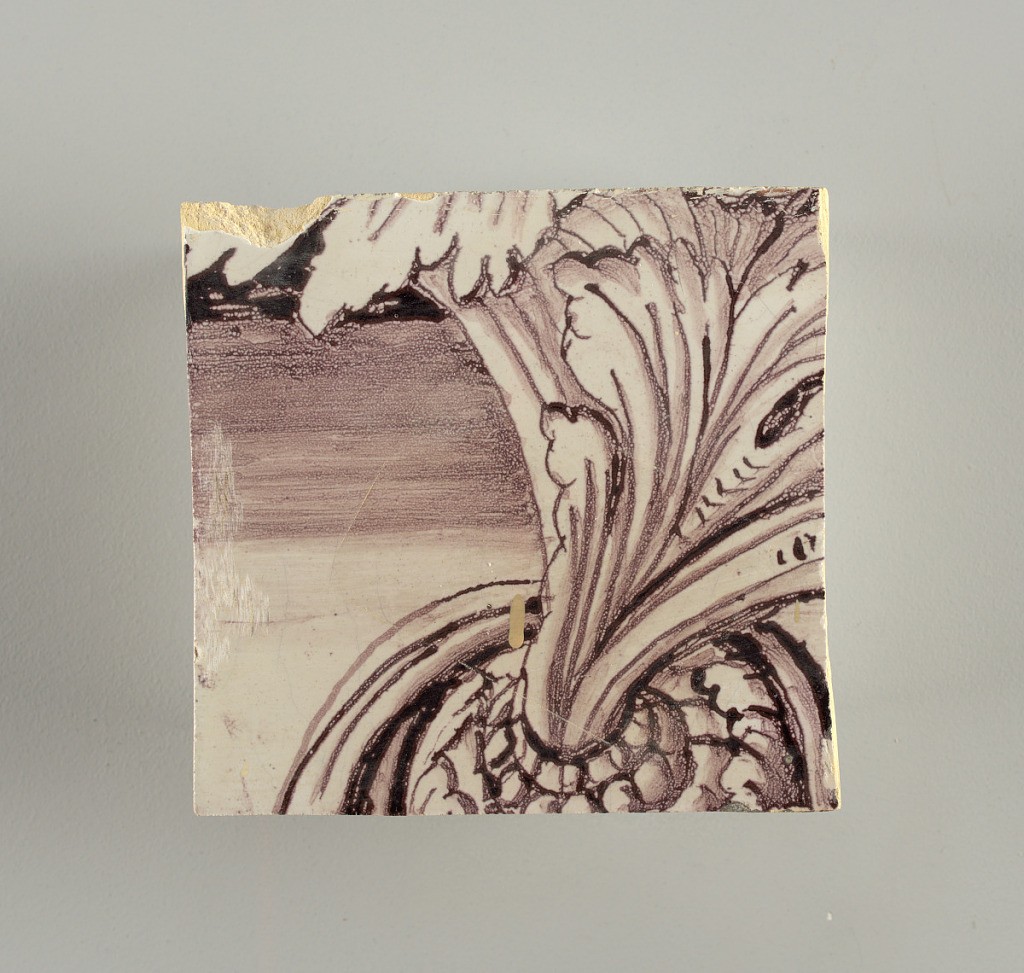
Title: Wall facing
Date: ca. 1725
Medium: Tin-glazed earthenware, underglaze
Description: Horizontal rectangle.  Thirty-seven tiles wide and twenty-one high with opening for door or window nineteen and one-half tiles high and twelve wide.  To left and right of opening, centered canopy above. Left, woman representing Hope, right, a sculputure urn.  Centered above opening, a mascaron.  Arabesque design of foliage.